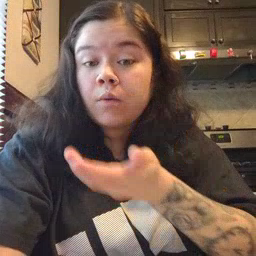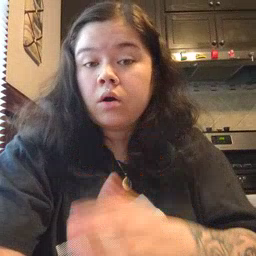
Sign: cereal